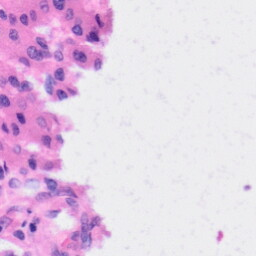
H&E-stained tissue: Liver